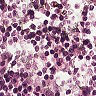
Metastatic tissue present: no